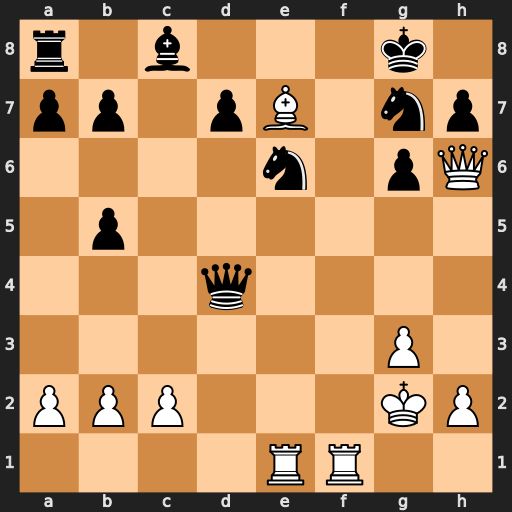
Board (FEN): r1b3k1/pp1pB1np/4n1pQ/1p6/3q4/6P1/PPP3KP/4RR2
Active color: w
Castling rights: -
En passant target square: -
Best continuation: Rxe6 Qd5+ Kg1